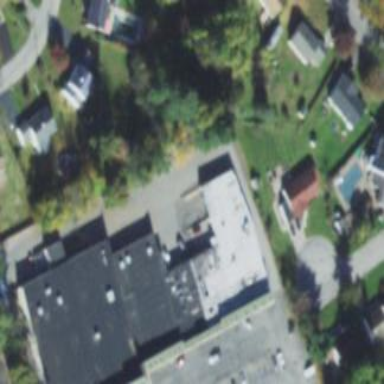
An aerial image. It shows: Retail building.